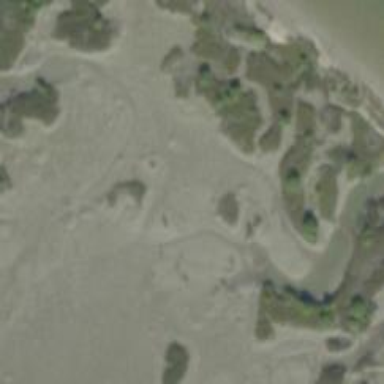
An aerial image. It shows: Saltmarsh wetland area.